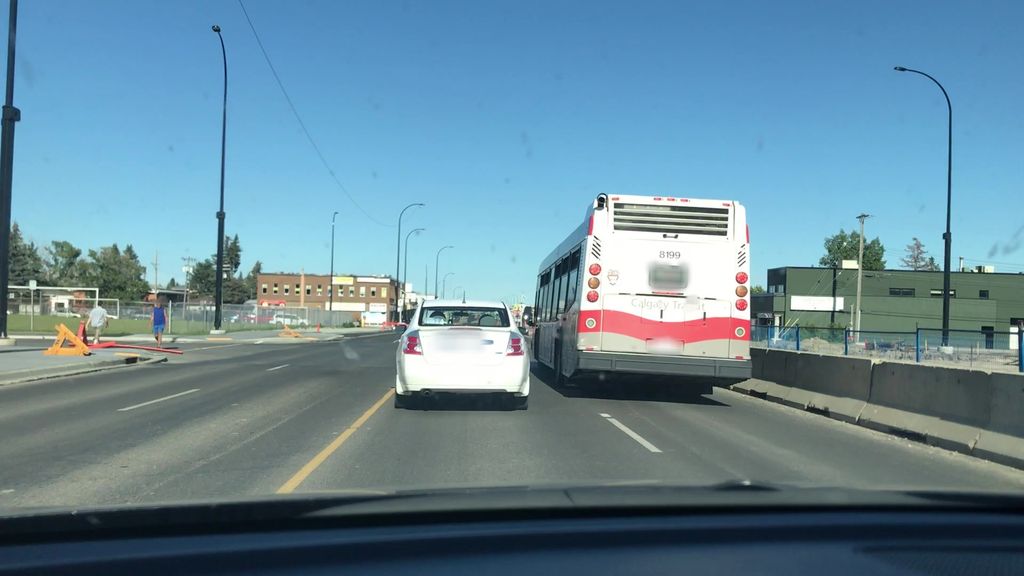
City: calgary